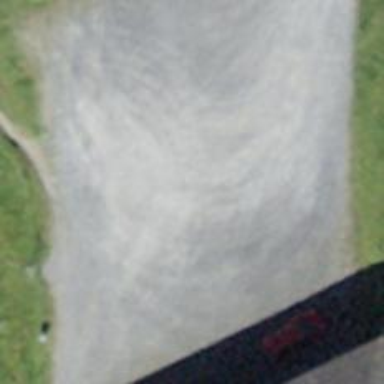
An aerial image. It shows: Track with grade2 tracktype.